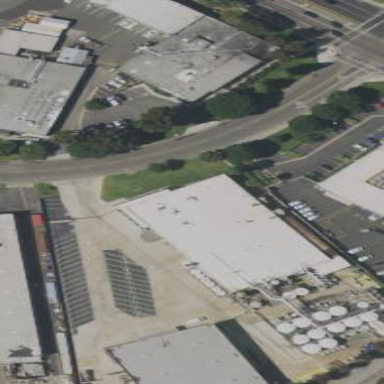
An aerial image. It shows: Commercial building.